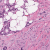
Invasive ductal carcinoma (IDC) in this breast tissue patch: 1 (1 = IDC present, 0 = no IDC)